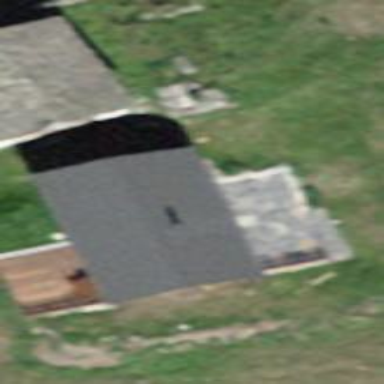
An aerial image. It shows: Detached building.